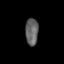
Tissue: lung
Cell type: Pericytes
Senescence score: 0.5539
Nuclear area (px): 340
Mean DAPI intensity: 99.065